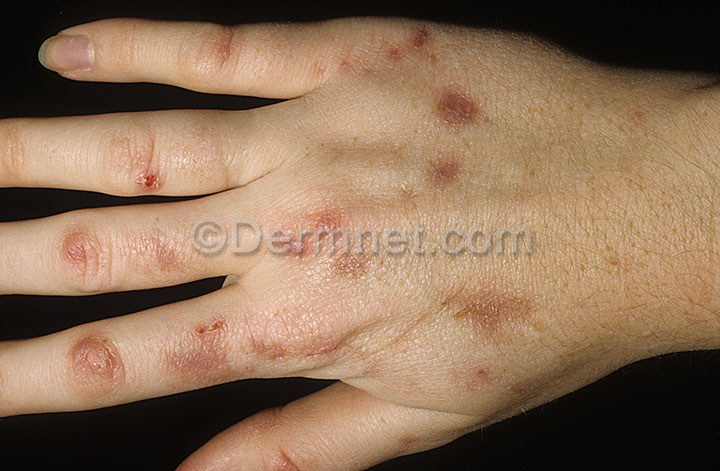
Disease: Light Diseases and Disorders of Pigmentation